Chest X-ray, AP view. Patient: 47 years old, sex F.
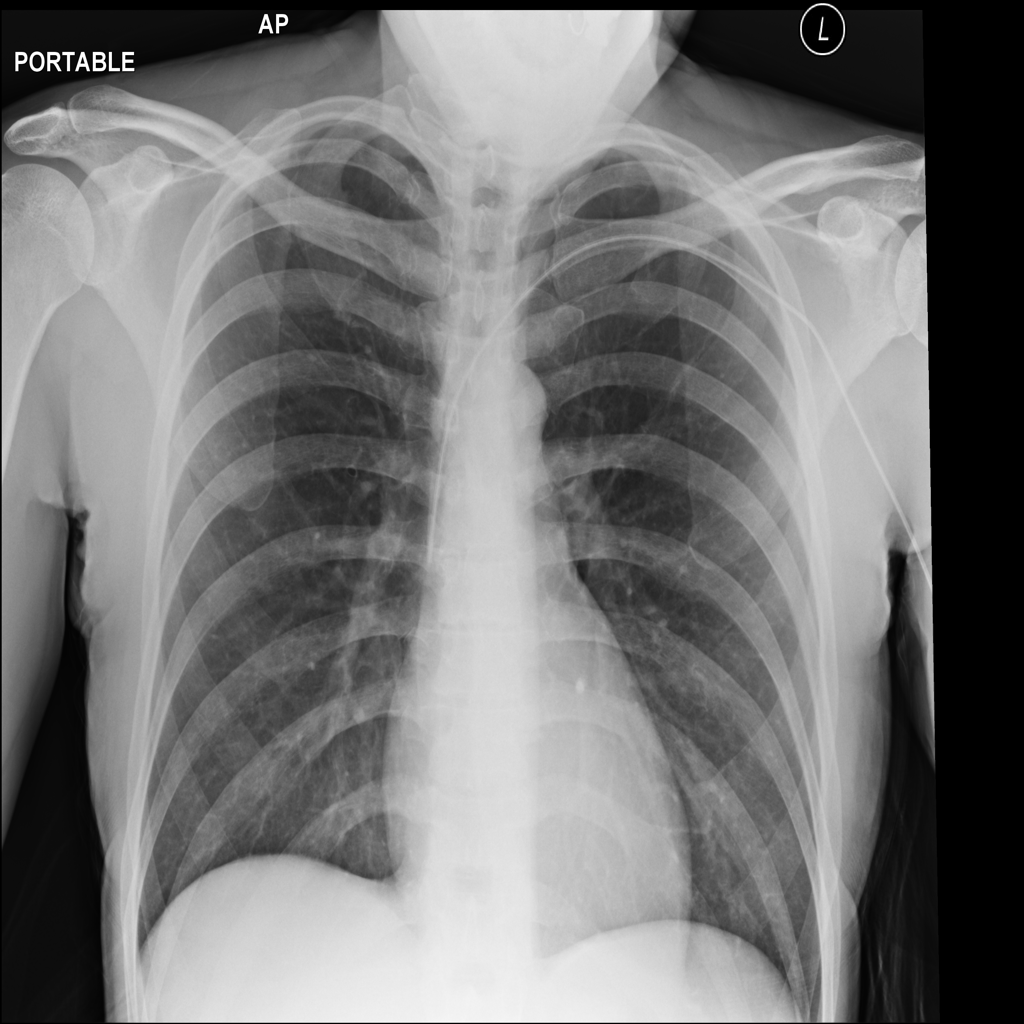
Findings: Infiltration